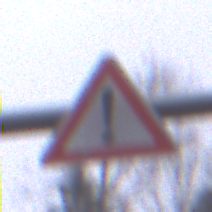
Verkehrszeichen: Gefahrenstelle
Umgebung: Outdoor, Nature
Tageszeit: Midday
Wetter: Overcast
Licht: Natural
Jahreszeit: Autumn
Kontrast: LowContrast